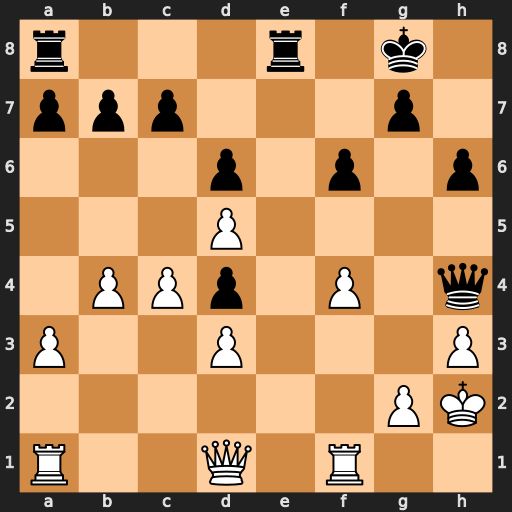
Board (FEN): r3r1k1/ppp3p1/3p1p1p/3P4/1PPp1P1q/P2P3P/6PK/R2Q1R2
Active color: w
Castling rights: -
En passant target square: -
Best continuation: g3 Qxg3+ Kxg3